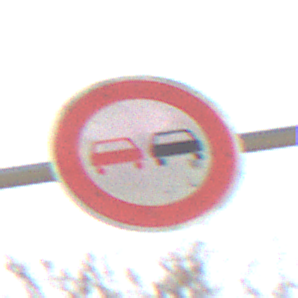
Verkehrszeichen: Ueberholverbot
Umgebung: Outdoor, Nature
Tageszeit: MorningAfternoon
Wetter: PartlyCloudy
Licht: Natural
Jahreszeit: Winter
Kontrast: MediumContrast